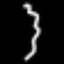
Label: squiggle